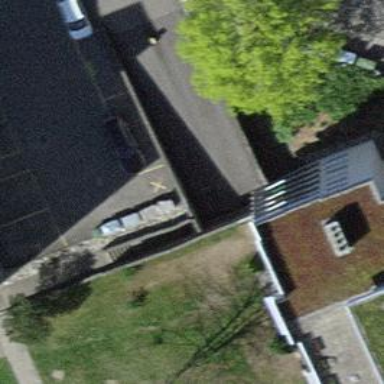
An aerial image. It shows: Parking entrance.